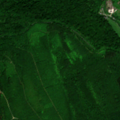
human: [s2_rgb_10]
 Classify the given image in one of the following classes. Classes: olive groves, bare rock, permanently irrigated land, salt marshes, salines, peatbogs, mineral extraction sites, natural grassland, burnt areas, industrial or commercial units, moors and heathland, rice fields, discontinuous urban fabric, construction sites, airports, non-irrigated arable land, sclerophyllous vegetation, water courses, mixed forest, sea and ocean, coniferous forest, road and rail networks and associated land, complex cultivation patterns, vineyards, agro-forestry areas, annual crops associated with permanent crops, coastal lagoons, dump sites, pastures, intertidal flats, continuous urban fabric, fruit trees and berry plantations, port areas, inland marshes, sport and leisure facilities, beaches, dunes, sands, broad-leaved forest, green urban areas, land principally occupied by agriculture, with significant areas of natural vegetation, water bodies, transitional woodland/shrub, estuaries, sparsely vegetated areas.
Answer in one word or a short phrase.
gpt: discontinuous urban fabric, pastures, broad-leaved forest, coniferous forest, mixed forest